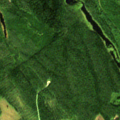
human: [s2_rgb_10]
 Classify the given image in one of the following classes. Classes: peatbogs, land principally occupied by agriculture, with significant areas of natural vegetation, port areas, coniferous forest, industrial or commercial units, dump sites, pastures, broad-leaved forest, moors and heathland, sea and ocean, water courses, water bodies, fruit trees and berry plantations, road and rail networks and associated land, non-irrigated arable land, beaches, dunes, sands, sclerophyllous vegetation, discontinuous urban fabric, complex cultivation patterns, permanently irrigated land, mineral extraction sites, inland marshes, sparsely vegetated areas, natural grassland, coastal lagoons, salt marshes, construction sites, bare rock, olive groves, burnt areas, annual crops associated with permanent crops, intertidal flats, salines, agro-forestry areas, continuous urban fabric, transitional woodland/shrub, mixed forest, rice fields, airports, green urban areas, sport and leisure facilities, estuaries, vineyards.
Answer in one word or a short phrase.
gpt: coniferous forest, mixed forest